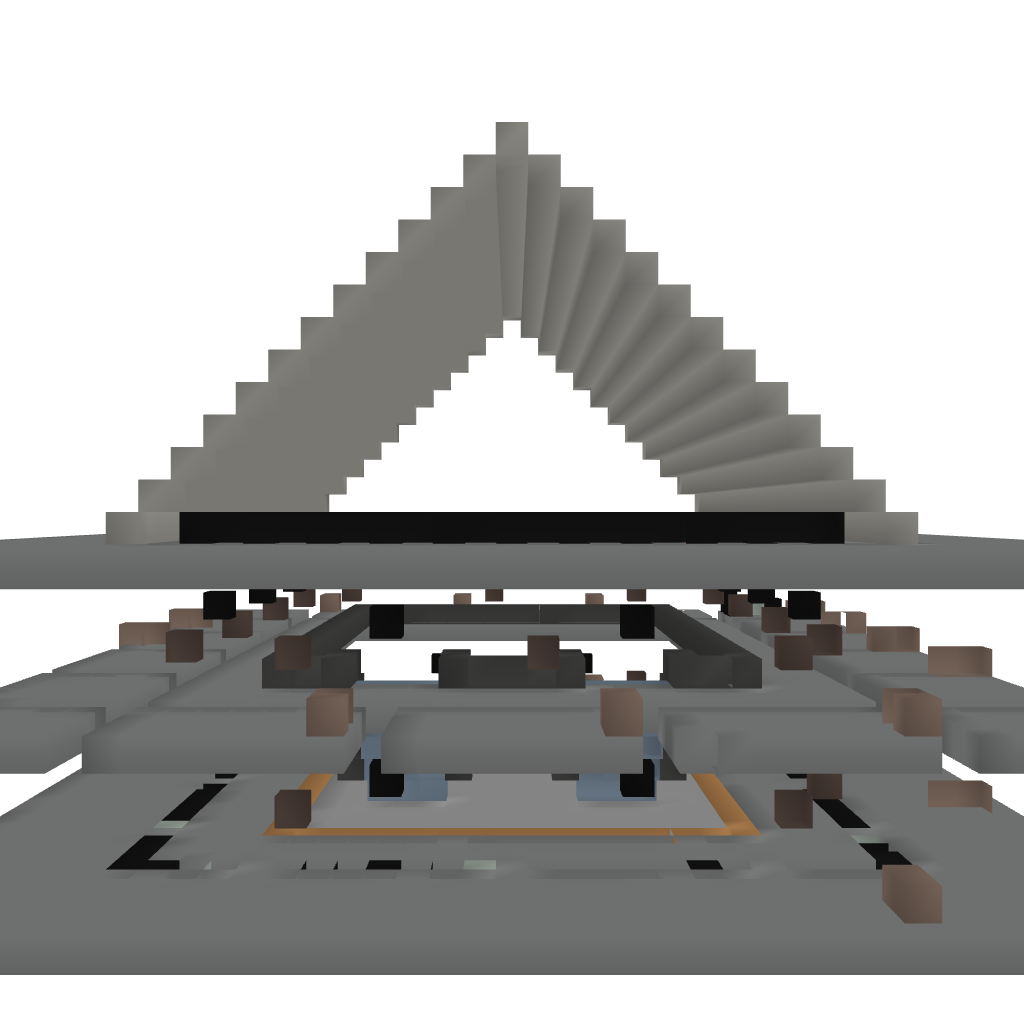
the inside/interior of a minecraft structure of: The best jail